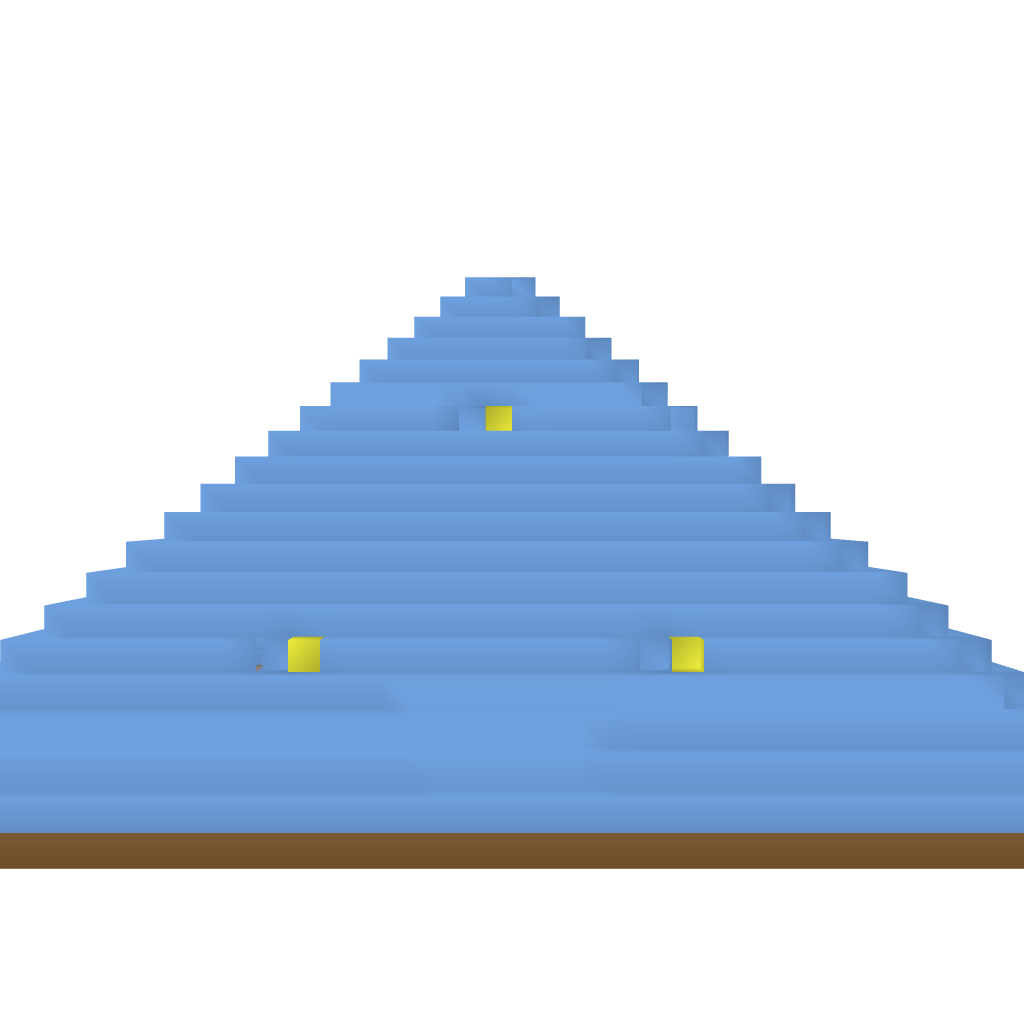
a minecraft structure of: Diamond Pyramid high quality